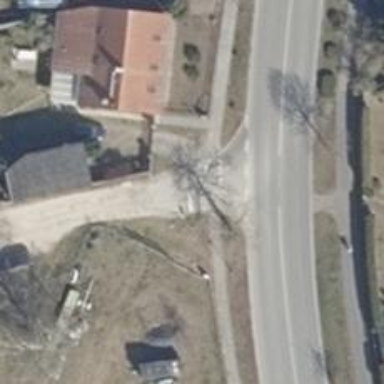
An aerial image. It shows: Stop road.